Question: As a result of starting to use c# more often, I decided to start using the COSMOS development kit. A link to the project can be found <URL>.
However, I have read a tutorial of how to use COSMOS with vs 2013. Everything was going well until the installer gave me the following error:

Nothing like COSMOS and other self-setup dev kits EVER work for me even though I follow the exact instructions set out by the developers!
Does anyone know how to fix this error?
EDIT: I am on Windows 7 SP1, I use Visual Studio 2013 (if vs 2013 wasn't clear enough) and I have all the required prerequisites functioning correctly (if 'I follow the exact instructions set by the developer' wasn't clear enough). I have a 64-bit version of both Windows and Visual Studio, as surprising as this may seem, running on a 64-bit machine. Please do not down vote this question because of lack of information - The picture and this paragraph is all the information and data I have about my environment and development with COSMOS.
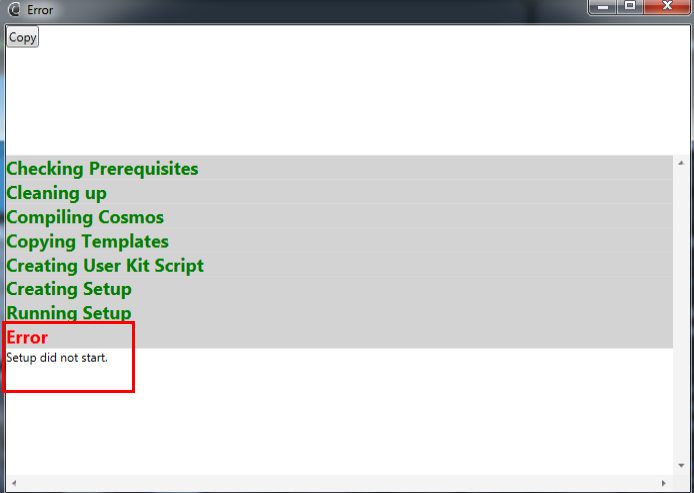
Answer: If you look at the source code for COSMOS <URL>, this is the code that's currently running:
'''
// This is a hack to avoid the UAC dialog on every run which can be very disturbing if you run
// the dev kit a lot.
Start(@"schtasks.exe", @"/run /tn " + Quoted("CosmosSetup"), true, false);
// Must check for start before stop, else on slow machines we exit quickly because Exit is found before
// it starts.
// Some slow user PCs take around 5 seconds to start up the task...
int xSeconds = 10;
var xTimed = DateTime.Now;
Echo("Waiting " + xSeconds + " seconds for Setup to start.");
if (WaitForStart("CosmosUserKit-" + mReleaseNo, xSeconds * 1000))
{
throw new Exception("Setup did not start.");
}
Echo("Setup is running. " + DateTime.Now.Subtract(xTimed).ToString(@"ss\.fff"));
// Scheduler starts it an exits, but we need to wait for the setup itself to exit before proceding
Echo("Waiting for Setup to complete.");
WaitForExit("CosmosUserKit-" + mReleaseNo);
'''
The key line (and comments) are:
'''
// This is a hack to avoid the UAC dialog on every run which can be very disturbing if you run
// the dev kit a lot.
Start(@"schtasks.exe", @"/run /tn " + Quoted("CosmosSetup"), true, false);
'''
For some reason, that program didn't start within the 10 seconds allocated to it, so it bombed out. Given the comment associated, I suspect that the "hack" failed on your machine.
'schtasks.exe' is the <URL>'. I don't know what that value is, but my guess is that 'schtasks.exe' is failing for you because you aren't an administrator.
Check the event log on your system for any related errors.